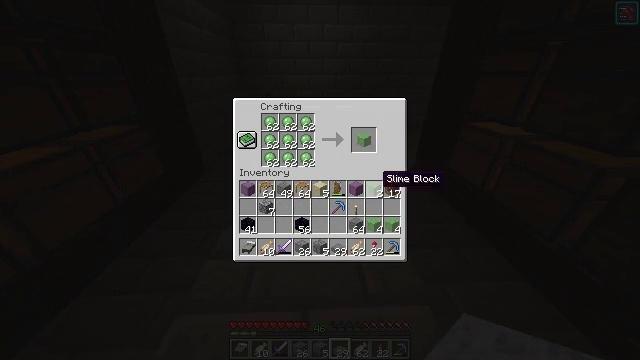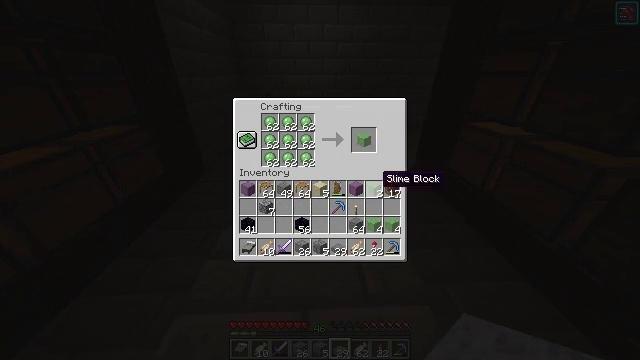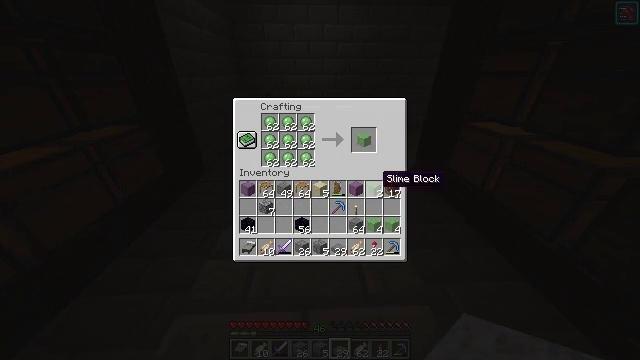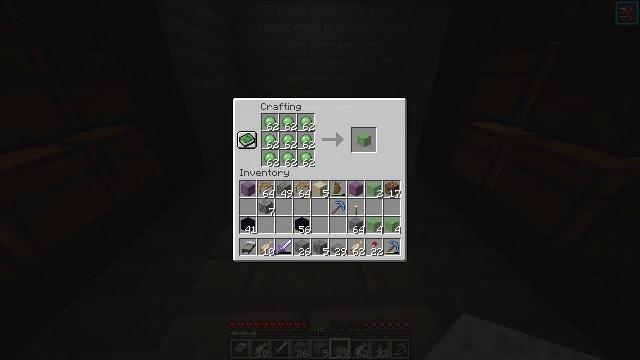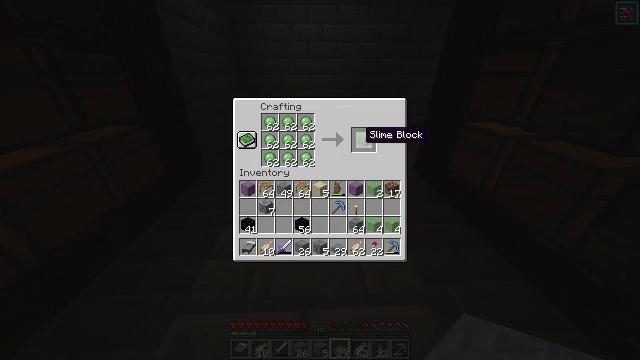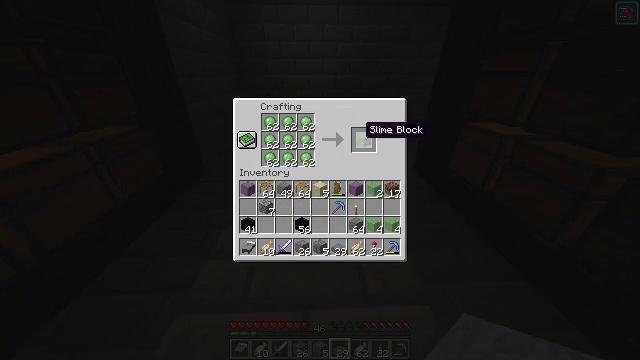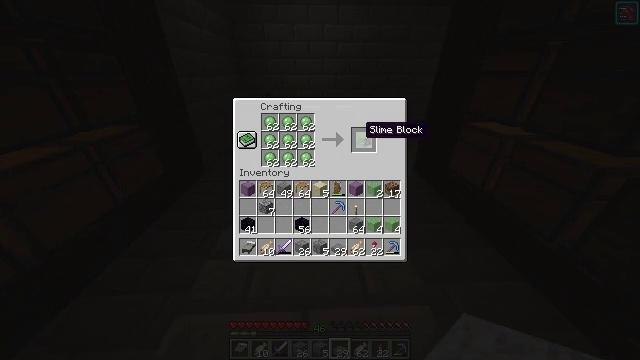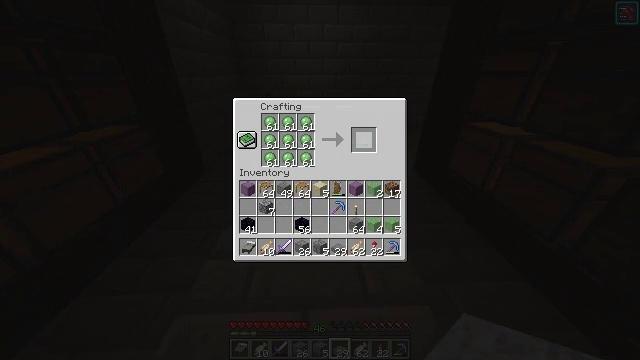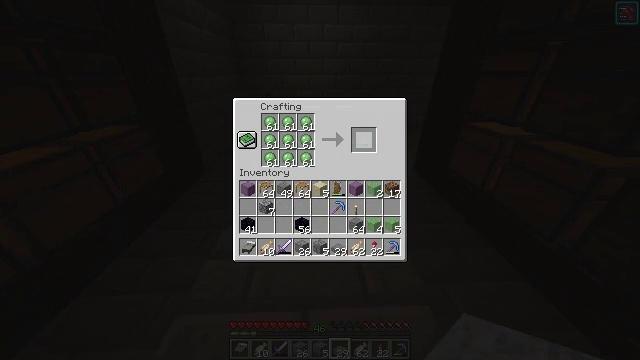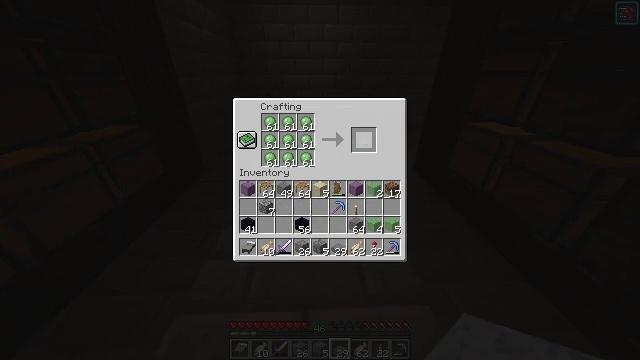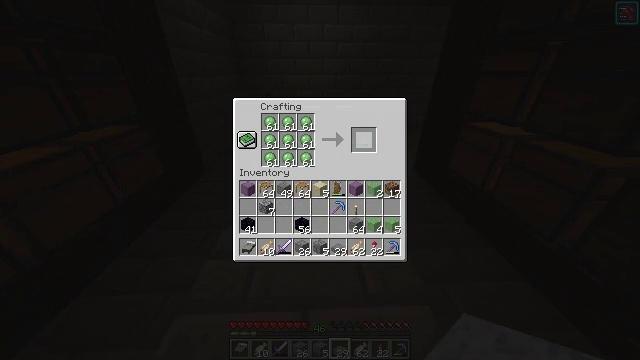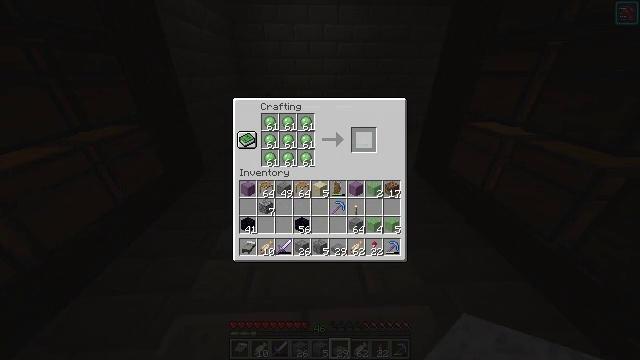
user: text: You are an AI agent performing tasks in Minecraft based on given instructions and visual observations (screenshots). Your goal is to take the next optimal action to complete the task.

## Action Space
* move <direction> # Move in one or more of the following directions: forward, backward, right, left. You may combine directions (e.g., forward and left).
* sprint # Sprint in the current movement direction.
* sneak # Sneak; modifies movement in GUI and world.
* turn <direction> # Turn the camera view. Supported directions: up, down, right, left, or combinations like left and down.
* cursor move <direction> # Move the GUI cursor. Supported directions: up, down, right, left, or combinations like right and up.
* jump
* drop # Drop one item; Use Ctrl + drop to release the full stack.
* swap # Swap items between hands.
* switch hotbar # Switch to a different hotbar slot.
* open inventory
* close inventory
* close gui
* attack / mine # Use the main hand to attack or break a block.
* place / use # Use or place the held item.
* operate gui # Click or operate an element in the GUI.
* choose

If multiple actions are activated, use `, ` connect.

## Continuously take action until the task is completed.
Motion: motion action
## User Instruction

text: Combine slimeballs in the crafting grid to make a slime block.
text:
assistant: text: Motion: no_op
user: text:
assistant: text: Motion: no_op
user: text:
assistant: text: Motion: sneak, cursor move left and up
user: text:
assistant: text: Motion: sneak, cursor move left and up
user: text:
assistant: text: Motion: sneak
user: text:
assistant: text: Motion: sneak
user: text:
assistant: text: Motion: sneak, choose
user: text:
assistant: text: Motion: sneak, choose
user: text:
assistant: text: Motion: sneak
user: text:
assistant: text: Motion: sneak
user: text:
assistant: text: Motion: sneak
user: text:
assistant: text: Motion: sneak